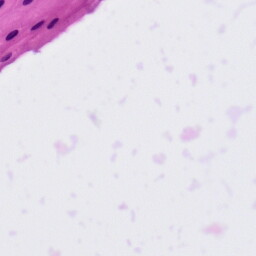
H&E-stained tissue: Tonsil